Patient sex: M
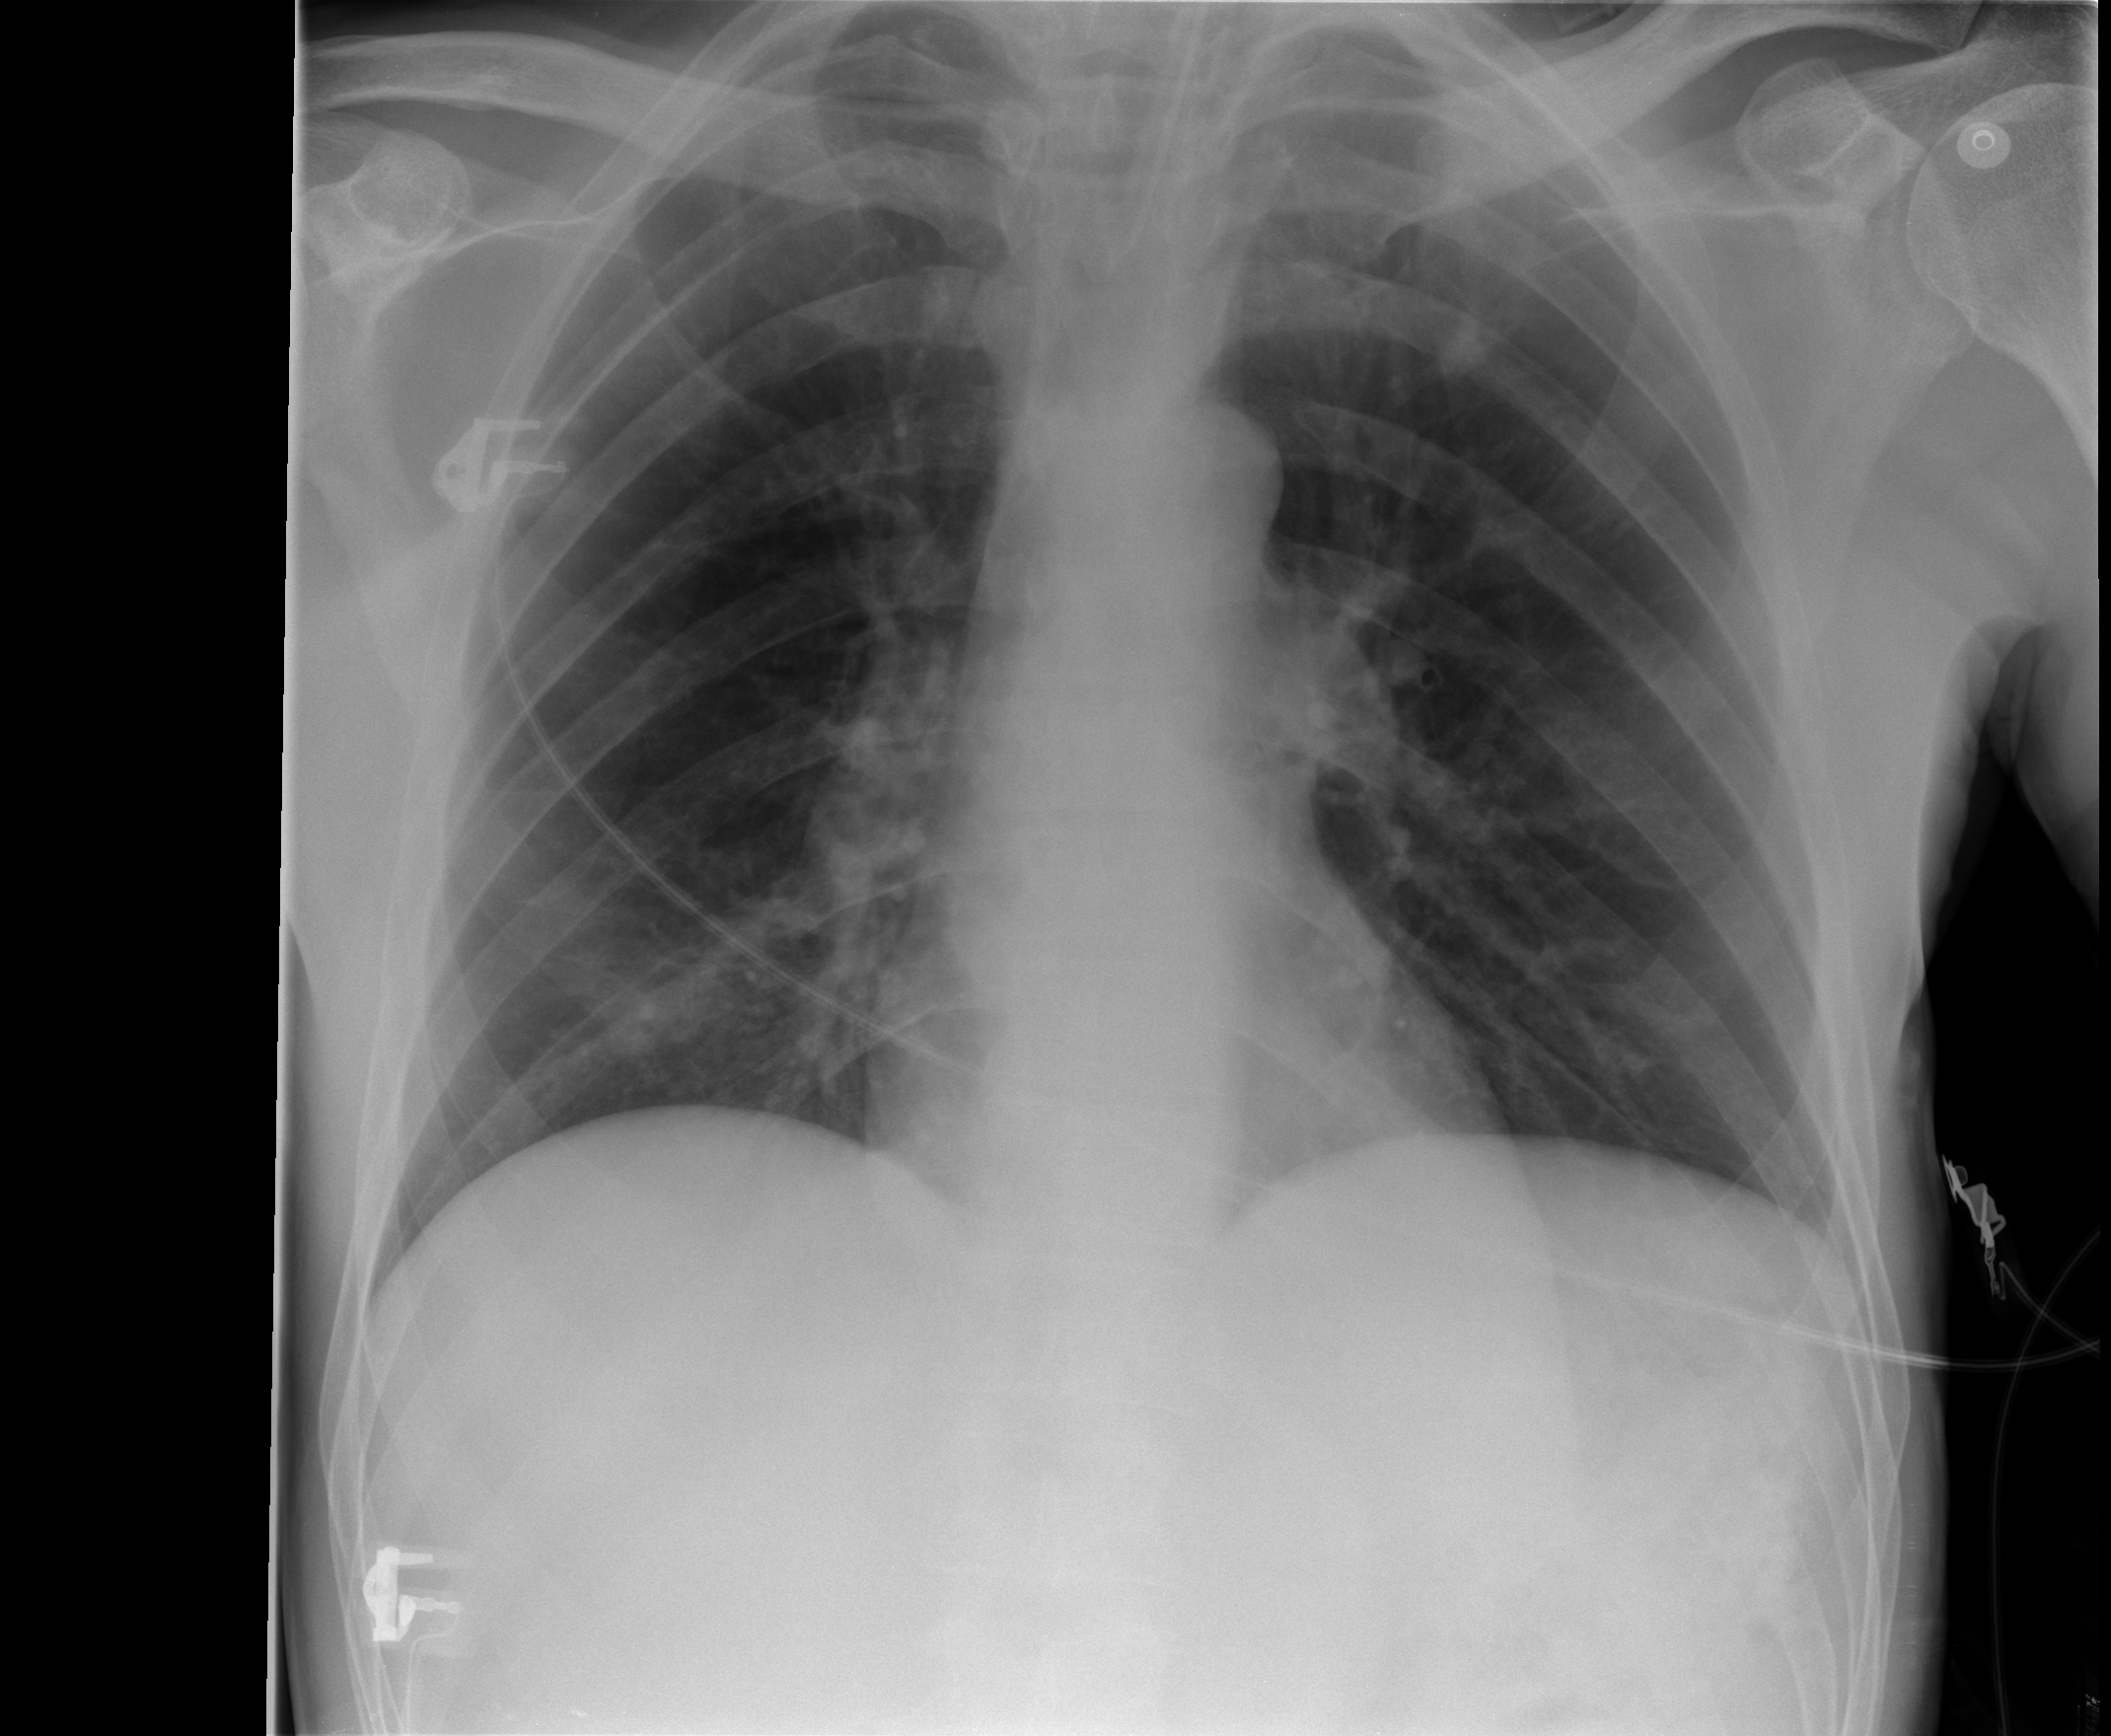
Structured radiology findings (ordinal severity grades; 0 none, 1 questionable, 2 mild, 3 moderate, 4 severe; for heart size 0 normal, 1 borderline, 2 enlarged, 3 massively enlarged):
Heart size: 0
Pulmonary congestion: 0
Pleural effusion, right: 0
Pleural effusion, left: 0
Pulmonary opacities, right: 0
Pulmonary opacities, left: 0
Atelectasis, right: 1
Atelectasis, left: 0